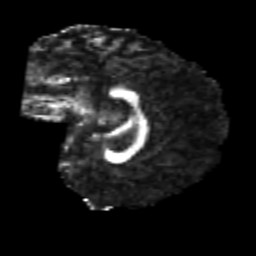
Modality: FA
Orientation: sagittal
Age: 20
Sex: female
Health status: healthy
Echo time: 0.074 s